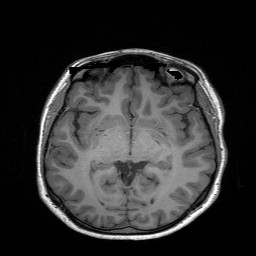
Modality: T1w
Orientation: coronal